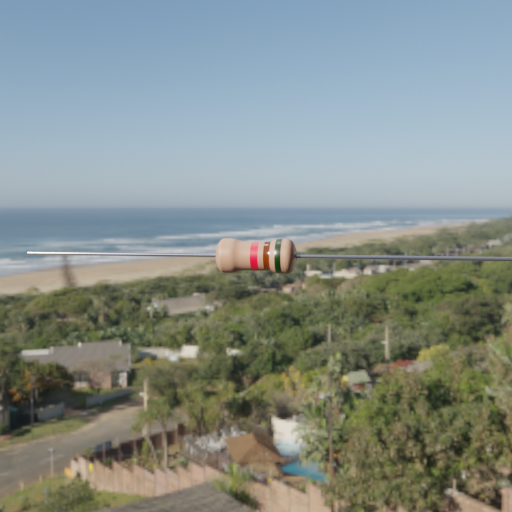
Resistor colour bands (in order): red, brown, black